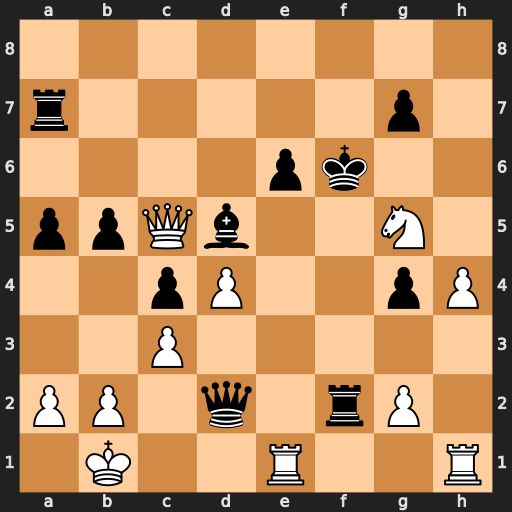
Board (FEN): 8/r5p1/4pk2/ppQb2N1/2pP2pP/2P5/PP1q1rP1/1K2R2R
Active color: w
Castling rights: -
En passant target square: -
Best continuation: Rxe6+ Bxe6 Ne4+